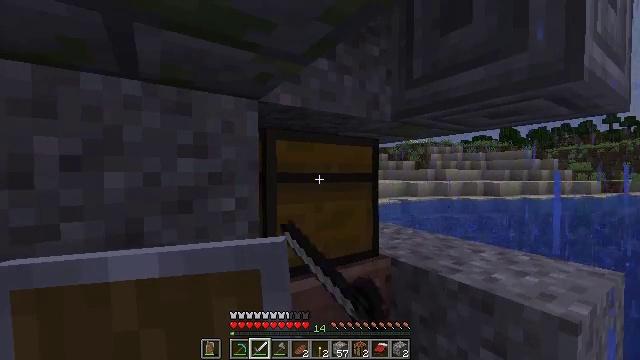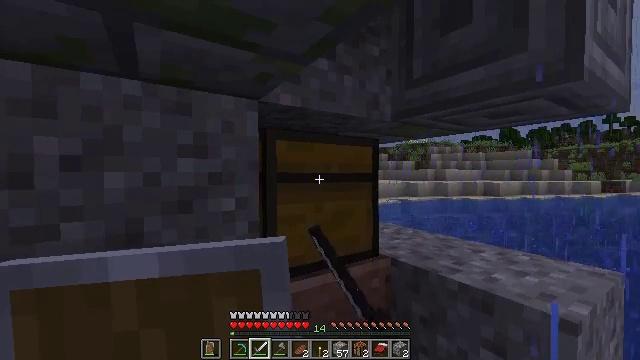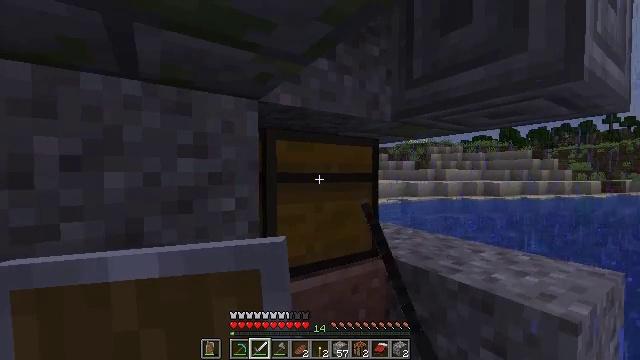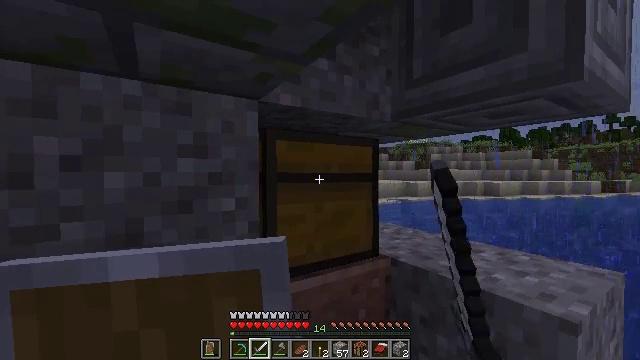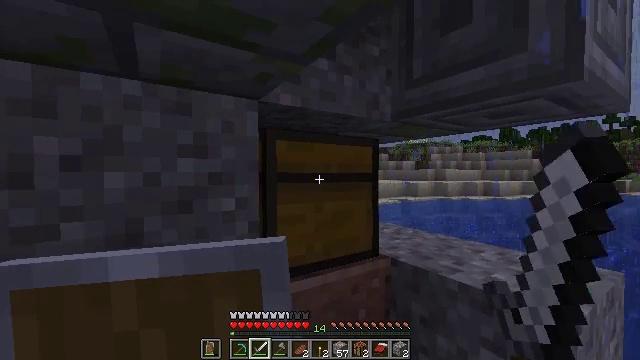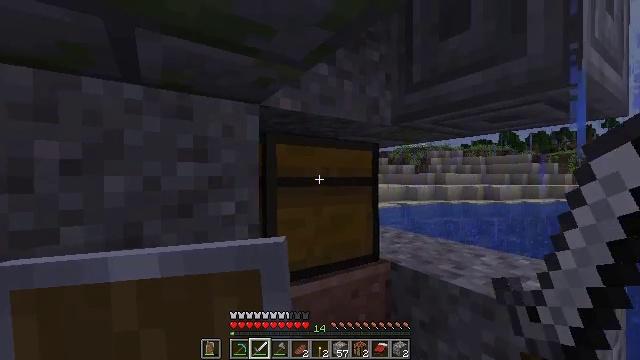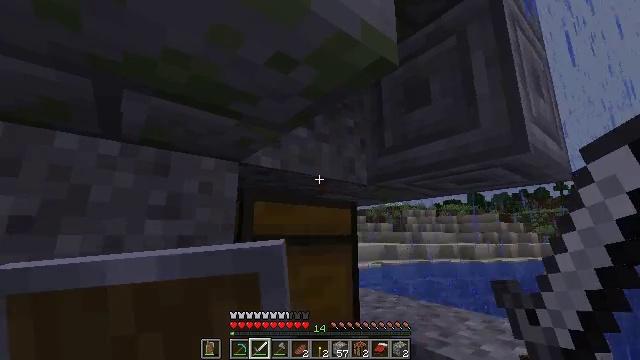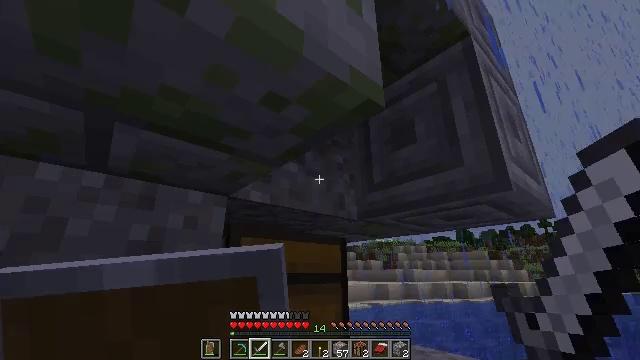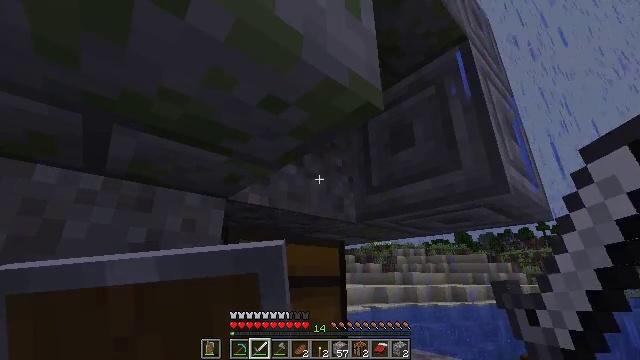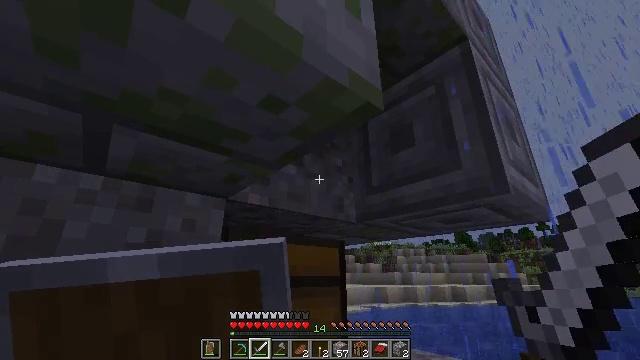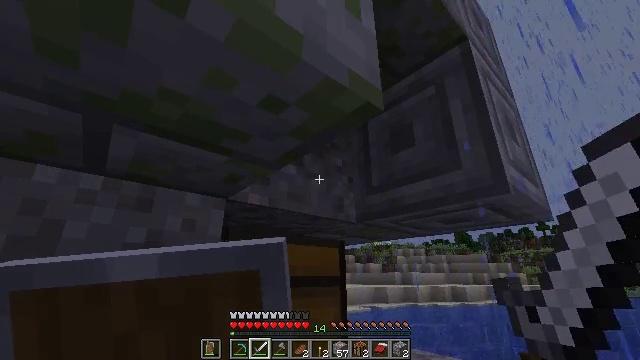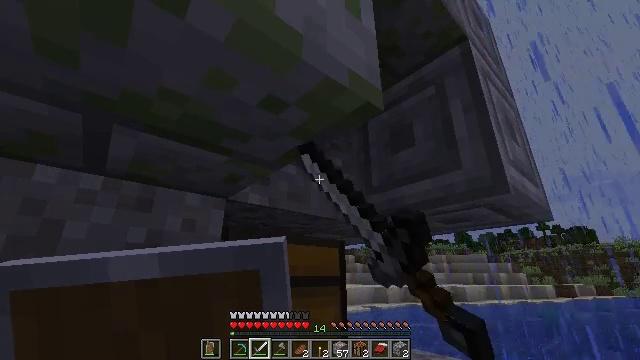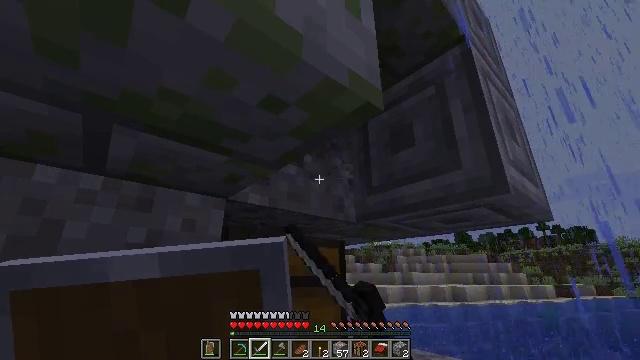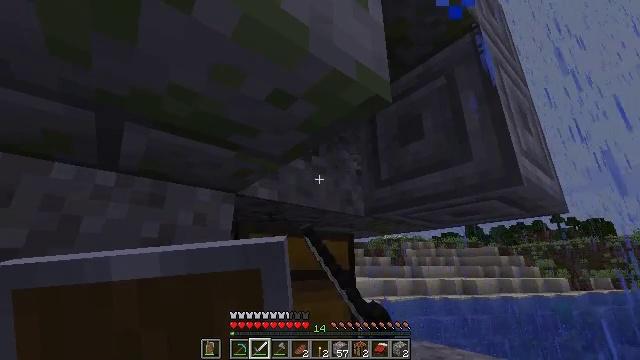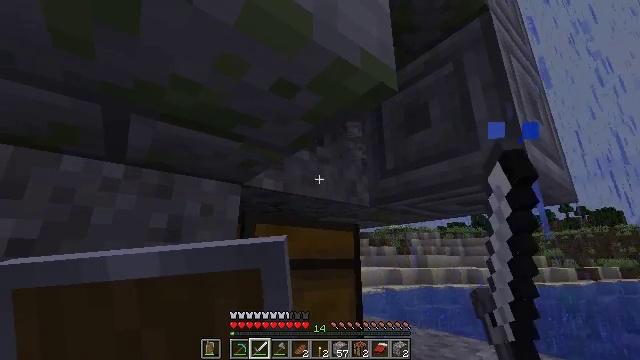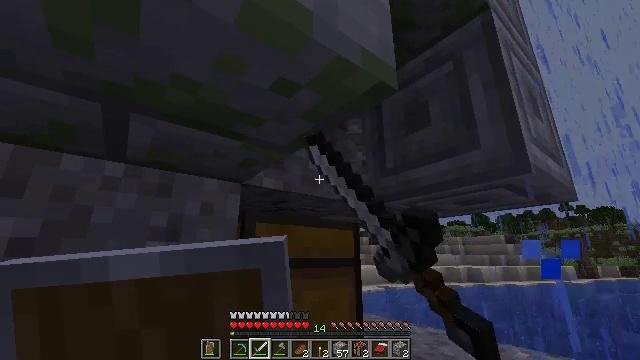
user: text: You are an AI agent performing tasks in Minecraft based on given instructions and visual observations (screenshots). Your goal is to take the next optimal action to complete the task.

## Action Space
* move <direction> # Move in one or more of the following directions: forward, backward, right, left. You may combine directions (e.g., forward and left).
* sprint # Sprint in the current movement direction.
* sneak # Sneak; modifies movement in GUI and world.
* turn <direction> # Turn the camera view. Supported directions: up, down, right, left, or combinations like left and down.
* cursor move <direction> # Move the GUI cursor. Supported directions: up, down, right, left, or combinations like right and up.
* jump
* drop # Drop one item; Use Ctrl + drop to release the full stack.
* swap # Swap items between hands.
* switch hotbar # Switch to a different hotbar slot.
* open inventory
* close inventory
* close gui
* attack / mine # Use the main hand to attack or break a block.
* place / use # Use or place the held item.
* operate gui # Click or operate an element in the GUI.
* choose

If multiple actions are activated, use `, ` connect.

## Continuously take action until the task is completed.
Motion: motion action
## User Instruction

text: Shovel up some gravel.
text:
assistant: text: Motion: no_op
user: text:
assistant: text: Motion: no_op
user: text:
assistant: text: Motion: no_op
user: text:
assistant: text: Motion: no_op
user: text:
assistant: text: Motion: no_op
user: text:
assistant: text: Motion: turn right and up
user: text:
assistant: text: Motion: turn right and up
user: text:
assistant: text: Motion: no_op
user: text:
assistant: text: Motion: no_op
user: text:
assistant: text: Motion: attack / mine
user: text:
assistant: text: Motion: attack / mine
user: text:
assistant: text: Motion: attack / mine
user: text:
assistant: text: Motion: turn left and down, attack / mine
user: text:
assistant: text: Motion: turn left and down, attack / mine
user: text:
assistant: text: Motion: attack / mine
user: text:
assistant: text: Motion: attack / mine
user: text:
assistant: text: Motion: attack / mine
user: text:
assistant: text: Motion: attack / mine
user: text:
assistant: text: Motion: attack / mine
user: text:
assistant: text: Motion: attack / mine
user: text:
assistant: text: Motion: attack / mine
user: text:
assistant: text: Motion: attack / mine
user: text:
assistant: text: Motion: attack / mine
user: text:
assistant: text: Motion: attack / mine
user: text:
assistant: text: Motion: attack / mine
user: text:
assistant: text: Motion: attack / mine
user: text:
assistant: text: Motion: attack / mine
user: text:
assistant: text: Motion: attack / mine
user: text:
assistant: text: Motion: attack / mine
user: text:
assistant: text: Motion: attack / mine